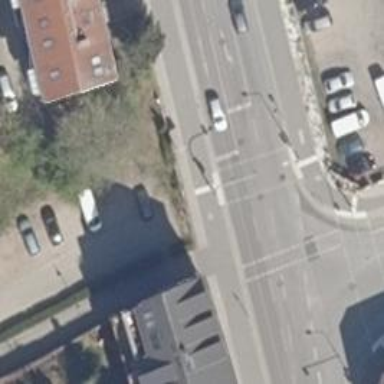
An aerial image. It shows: Road crossing with traffic signals.